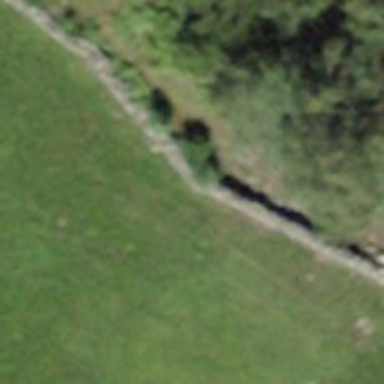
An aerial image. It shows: Wall barrier.